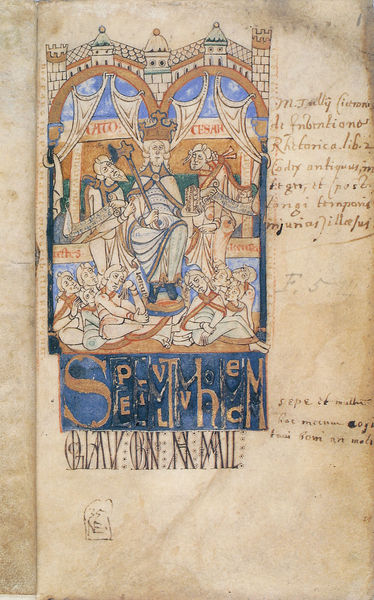
Titel: De inventione rhetorica
Künstler: Cicero
Institution: Oxford, Bodleian Library
Schlagwörter: blau, mann, menschen, sitzen, fenster, frau, orange, rot, beige, bart, vorhang, krone, turm, schrift, papier, stab, mauer, king, könig, thron, zinnen, buch, burg, kreuz, türme, knien, gebet, arkaden, buchseite, pergament, griechisch, mittelalter, audienz, stadtmauer, castle, handschrift, zepter, latein, buchmalerei, codex, script, reichsinsignien, untertanen, cesar, untertan, mittelalte, roman, alexanderroman, mittellater, peopole, hand writing